Question: I am trying to load a excel file, from a local webserver, then refresh the page every 5min or so, just incase that file has been replaced...
It is for displaying a schedule, someone will update it and throughout the plant, the page will be displayed on a monitor and the output will change...
I thought this was going to be super simple, and I would just add a refresh to the header of the .html file and be done, but I think that would only work if I just use the regular return View();... Since I am using Redirect, I am unsure if it is able to add this to the header or not... Any ideas?
Here is the code that I added to my controller:
'''
this.HttpContext.Response.AddHeader("refresh", "5; url=" + Url.Action("time"));
return Redirect("http://dexweb/scheduler/hunting template.htm");
'''

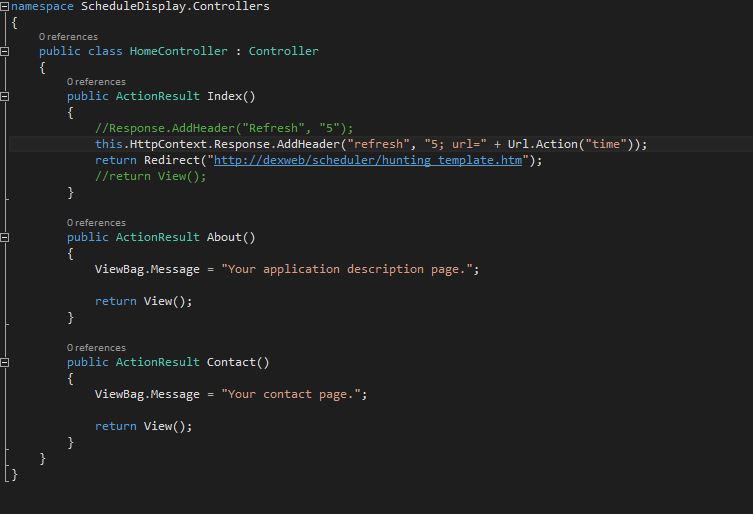
Answer: It appears that you are redirecting to some HTML page:
'''
http://dexweb/scheduler/hunting_template.htm
'''
Inside this html you could put a <URL> tag to force it to refresh from the server at regular intervals:
'''
<meta http-equiv="refresh" content="5">
'''
Obviously nowadays there are more advanced ways to achieve real time push notifications from the server to the client such as HTML5 WebSockets.